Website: crate-barrel
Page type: account-selection
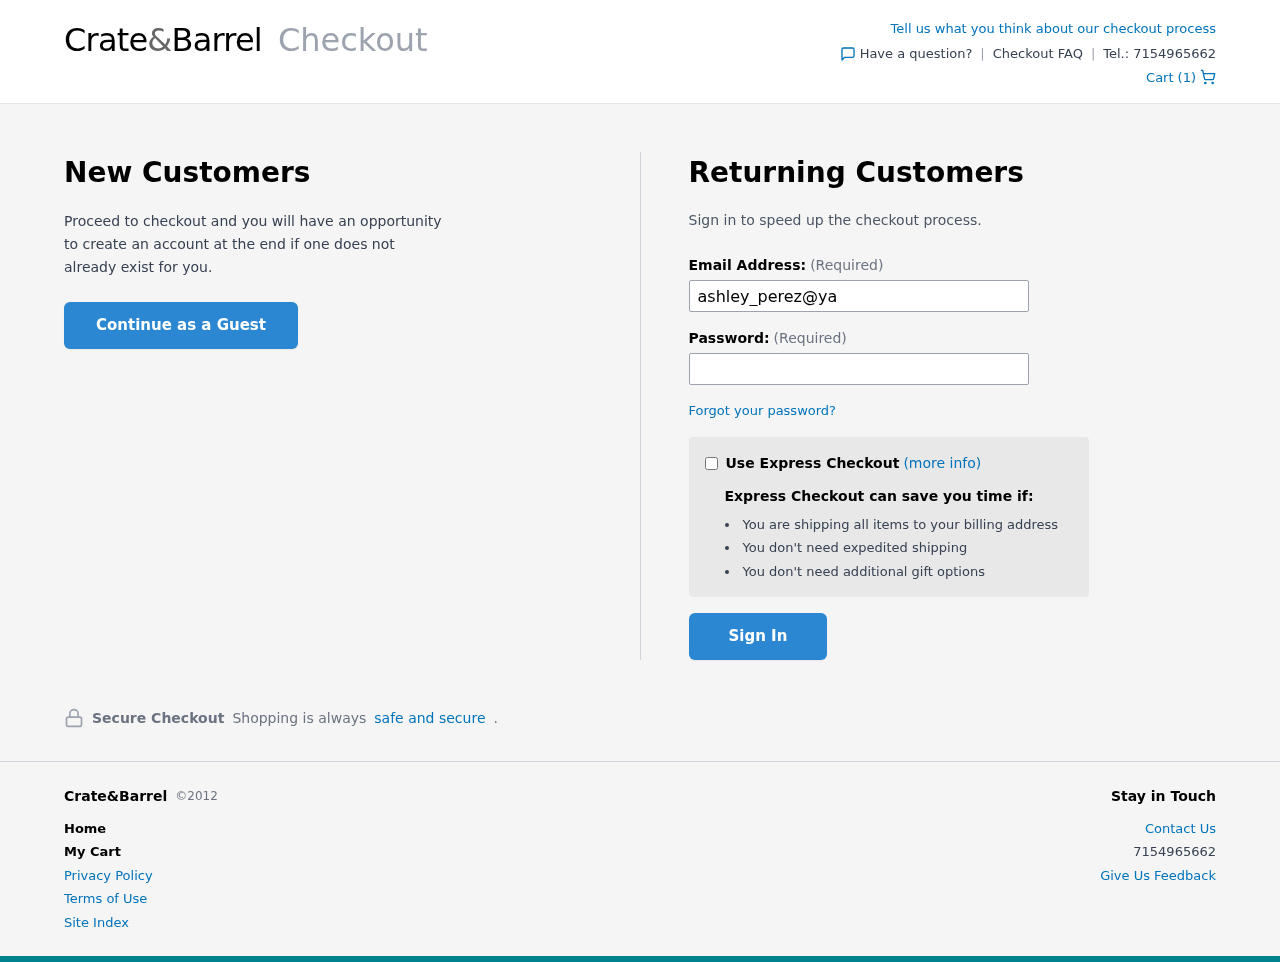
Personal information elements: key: PII_EMAIL
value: ashley_perez@yahoo.com
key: PII_PHONE
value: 7154965662
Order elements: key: ORDER_NUM_ITEMS
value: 1